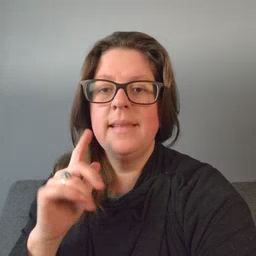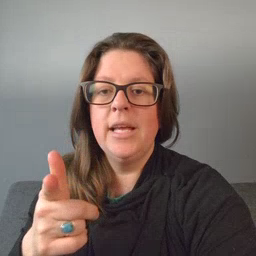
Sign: later